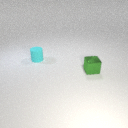
small cyan rubber cylinder to the left of small green metal cube